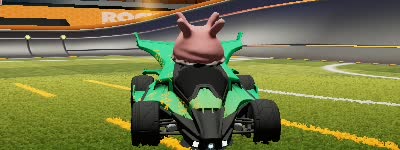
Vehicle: aftershock